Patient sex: M
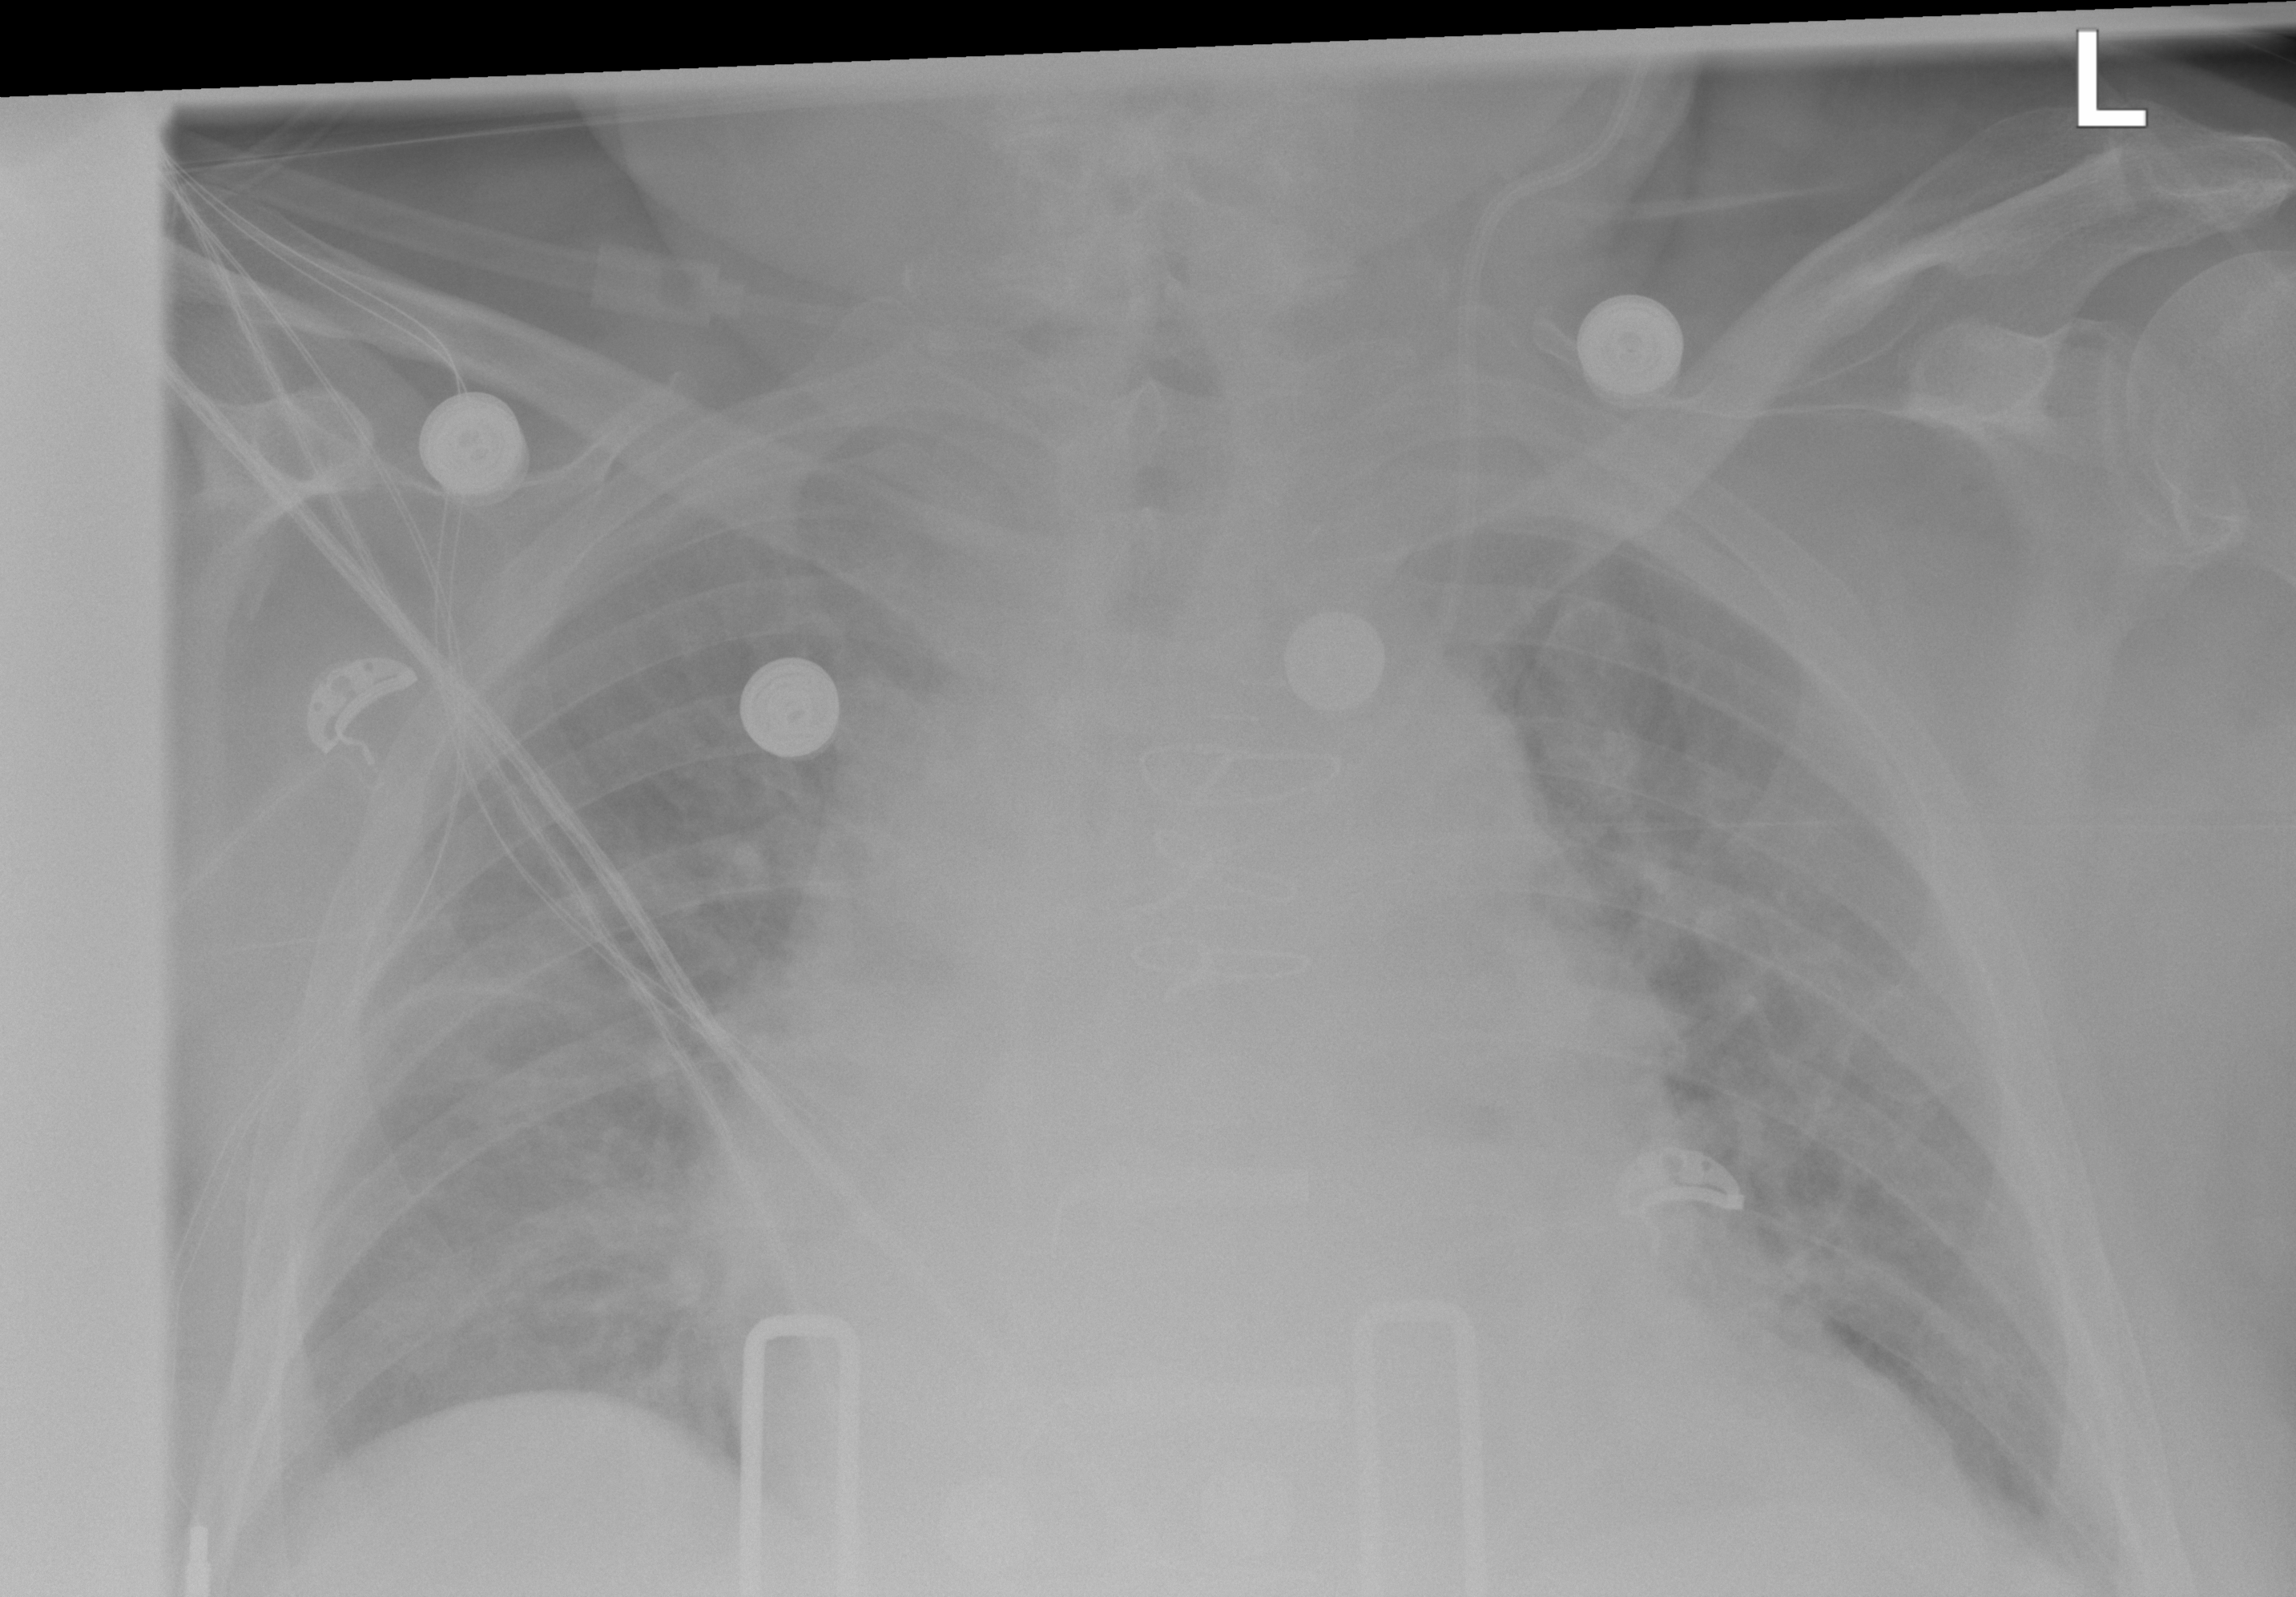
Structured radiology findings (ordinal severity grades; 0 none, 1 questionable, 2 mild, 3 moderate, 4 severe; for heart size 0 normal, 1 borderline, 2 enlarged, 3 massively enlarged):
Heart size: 2
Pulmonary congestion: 1
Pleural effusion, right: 0
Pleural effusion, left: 0
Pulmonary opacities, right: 0
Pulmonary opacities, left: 0
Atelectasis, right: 0
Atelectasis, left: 0